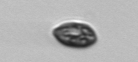
Label: Cryptophyta